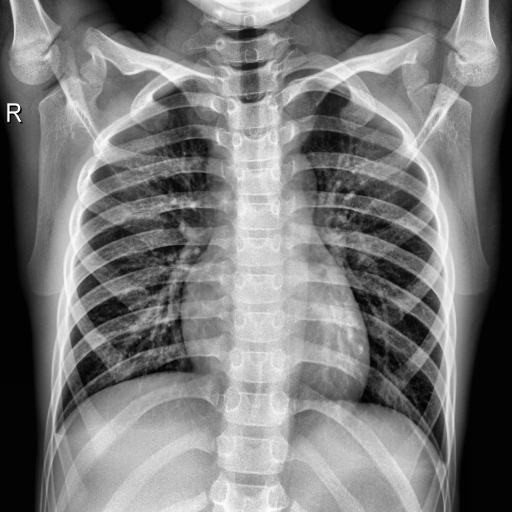
Finding: NORMAL